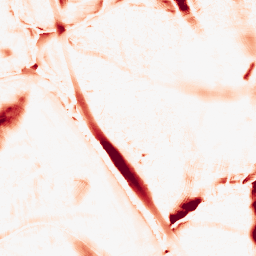
Category: morphological
Decomposition family: morphological_ellipse
Decomposition parameters: operation: opening
width: 30
height: 50
Upsampling method: edge_directed
Upsampling parameters: scale: 2
Upsampling scale: 2